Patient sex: M
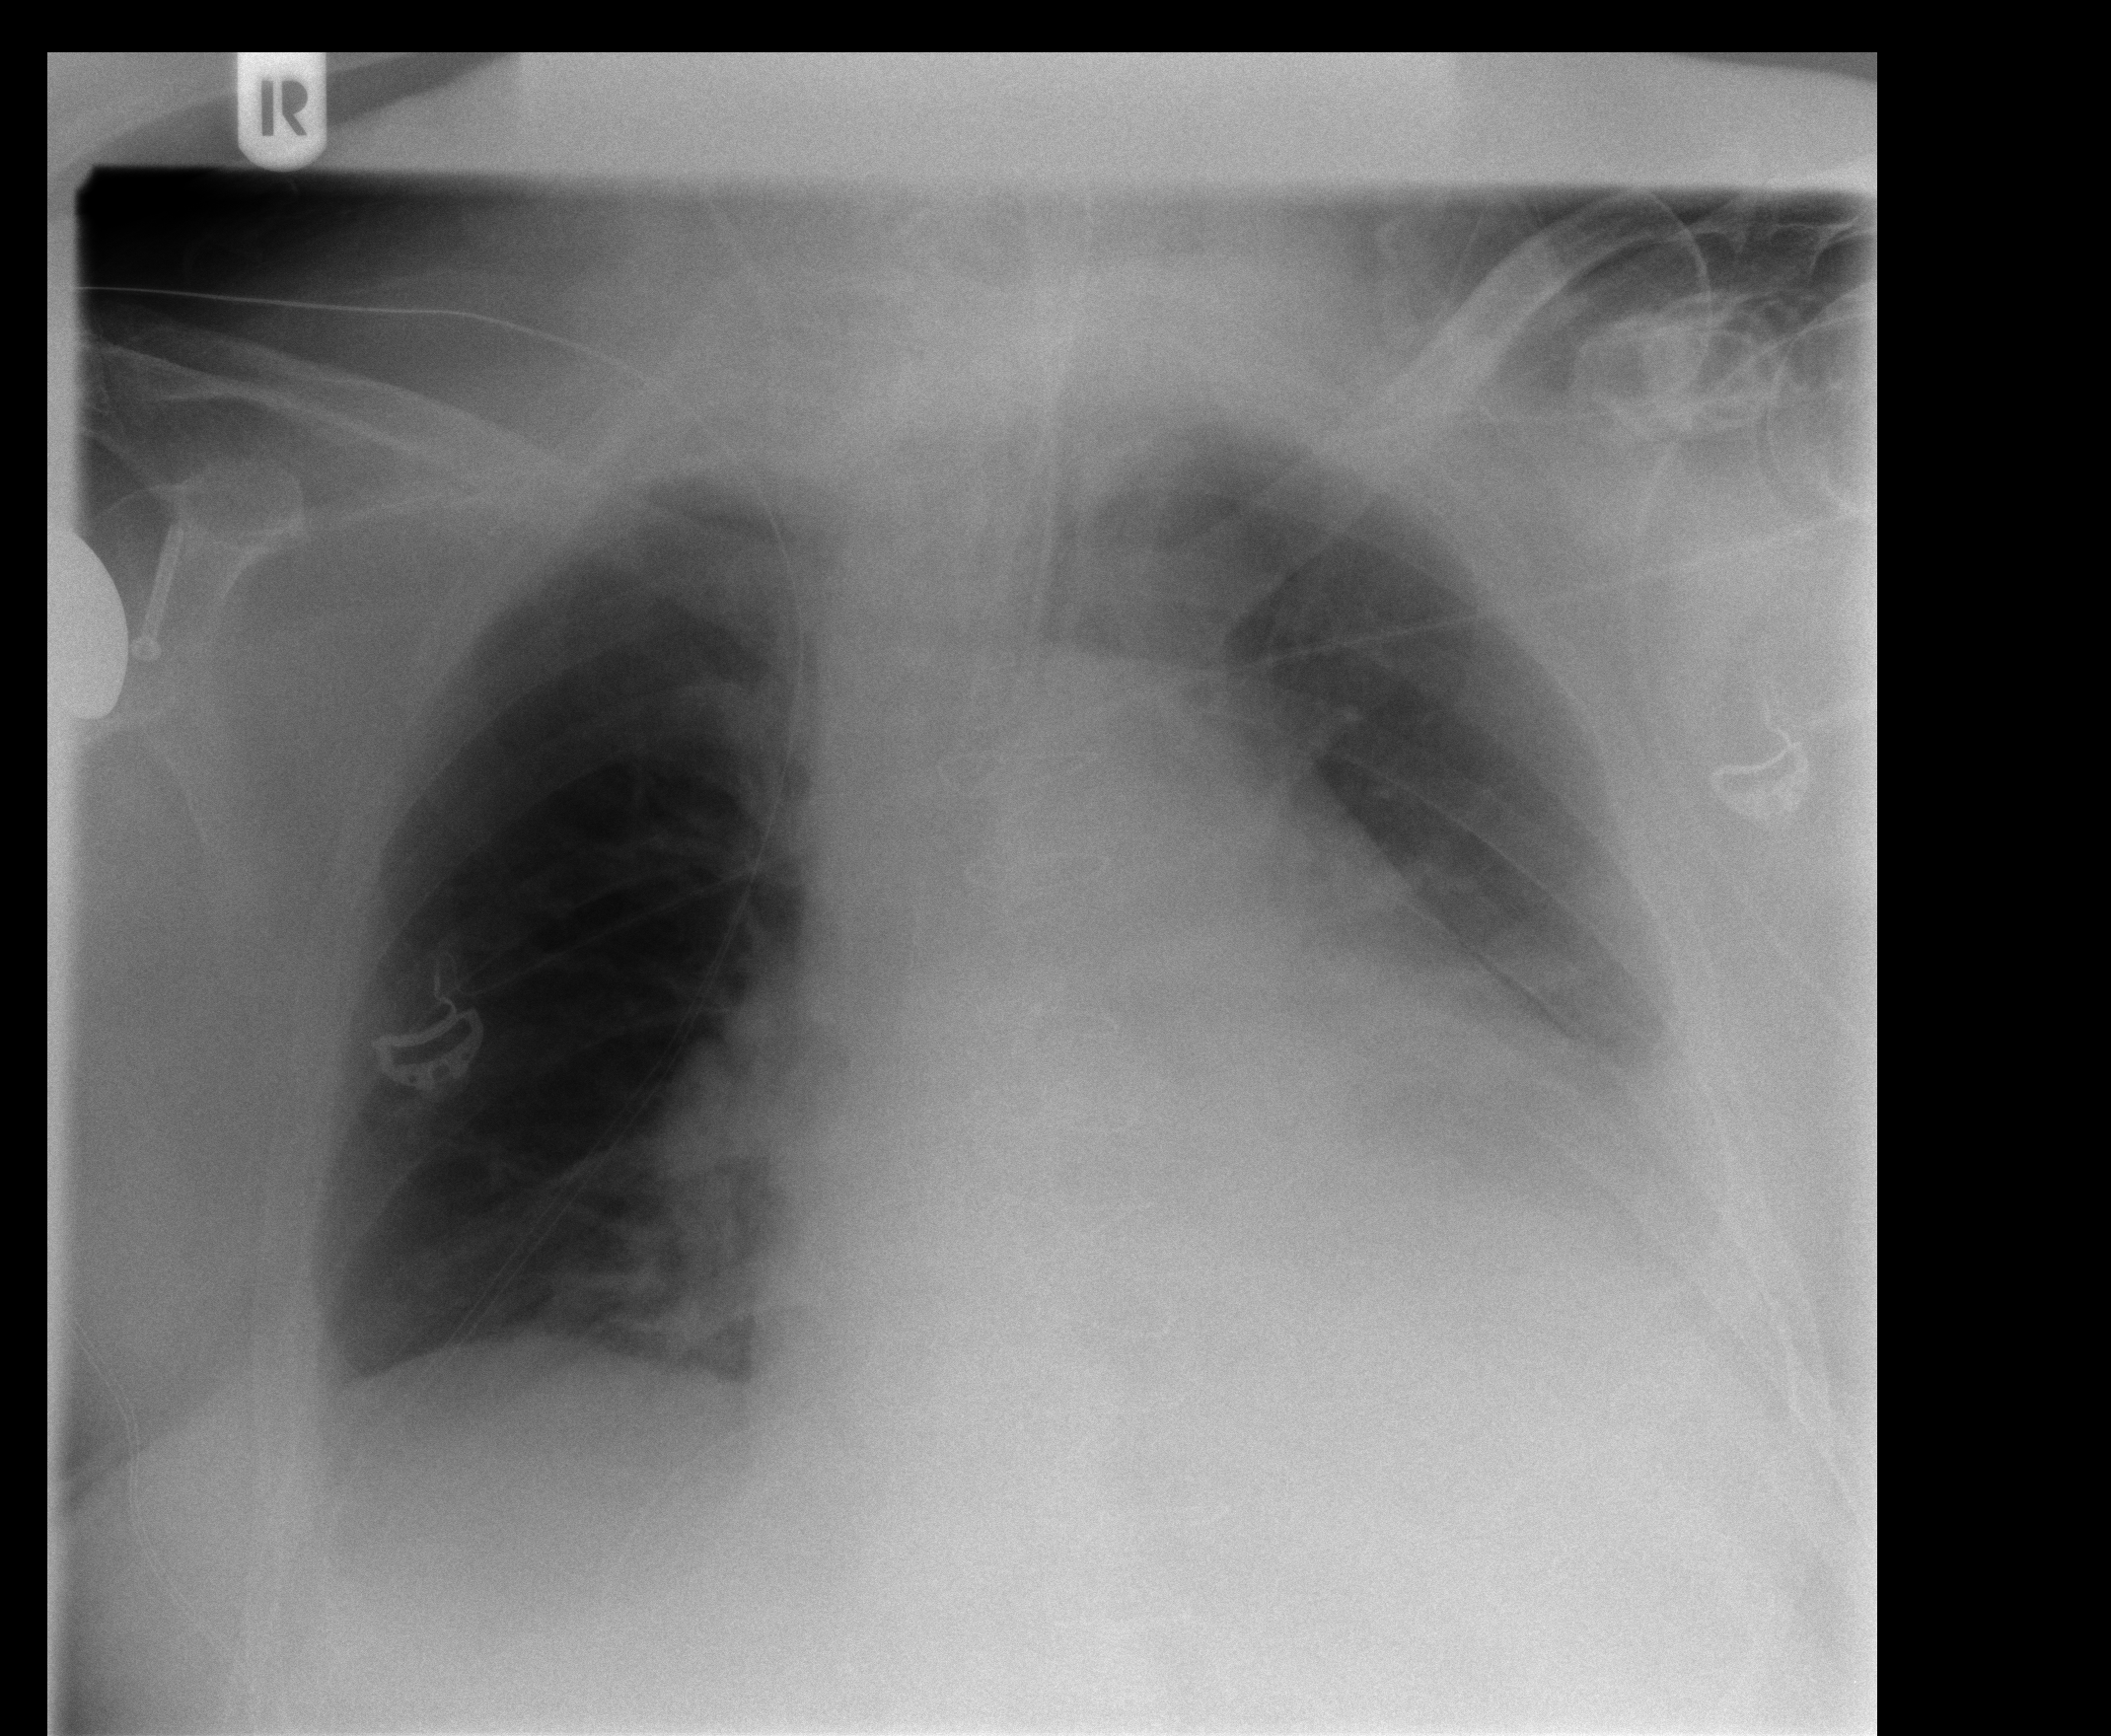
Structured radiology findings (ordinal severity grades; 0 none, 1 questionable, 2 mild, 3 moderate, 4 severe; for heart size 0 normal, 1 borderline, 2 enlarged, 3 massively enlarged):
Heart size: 2
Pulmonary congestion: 2
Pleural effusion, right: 0
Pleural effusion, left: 2
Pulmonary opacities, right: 0
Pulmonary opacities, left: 3
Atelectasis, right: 0
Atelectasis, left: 3